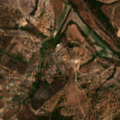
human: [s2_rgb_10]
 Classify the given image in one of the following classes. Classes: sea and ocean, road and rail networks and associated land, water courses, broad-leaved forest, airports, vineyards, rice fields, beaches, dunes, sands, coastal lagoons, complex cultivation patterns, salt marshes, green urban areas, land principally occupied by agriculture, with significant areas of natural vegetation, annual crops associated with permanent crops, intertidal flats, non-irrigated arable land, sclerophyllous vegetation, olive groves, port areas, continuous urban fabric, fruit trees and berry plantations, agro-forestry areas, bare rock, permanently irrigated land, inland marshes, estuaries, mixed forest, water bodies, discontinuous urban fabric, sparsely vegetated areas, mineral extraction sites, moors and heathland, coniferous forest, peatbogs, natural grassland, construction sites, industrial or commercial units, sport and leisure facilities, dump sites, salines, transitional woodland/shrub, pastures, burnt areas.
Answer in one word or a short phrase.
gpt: non-irrigated arable land, permanently irrigated land, complex cultivation patterns, land principally occupied by agriculture, with significant areas of natural vegetation, agro-forestry areas, broad-leaved forest, mixed forest, transitional woodland/shrub